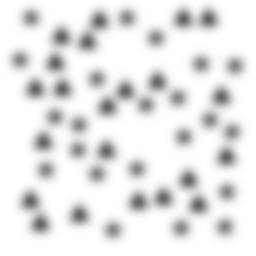
Squares: 0
Triangles: 22
Stars: 22
Total shapes: 44